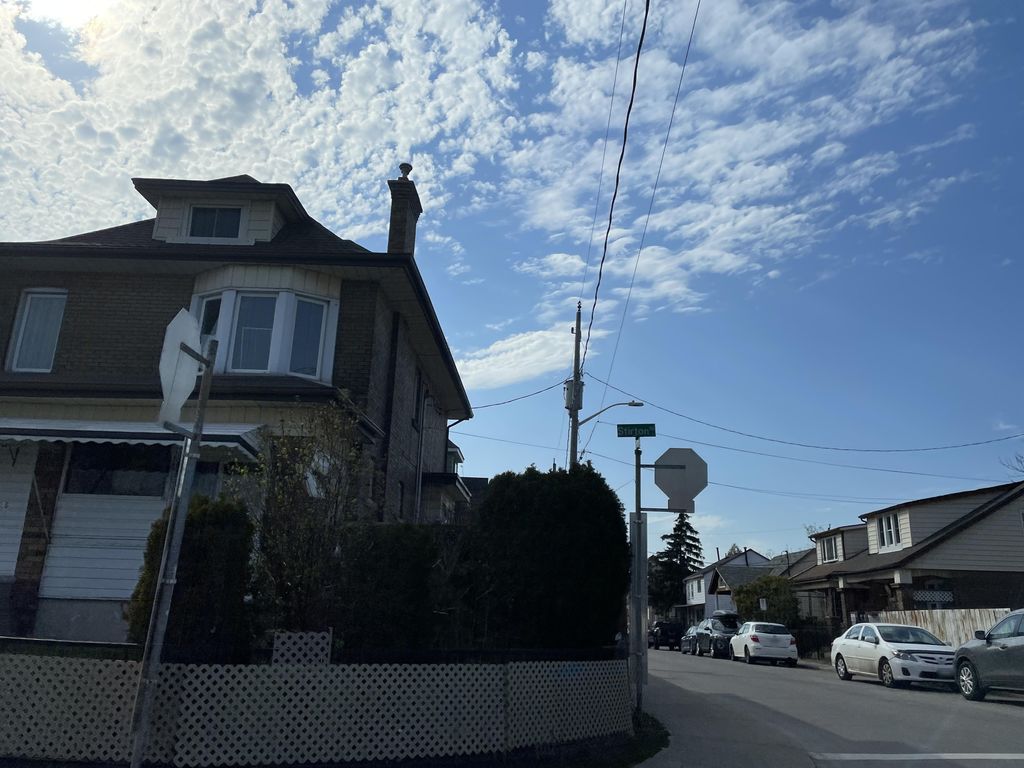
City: hamilton